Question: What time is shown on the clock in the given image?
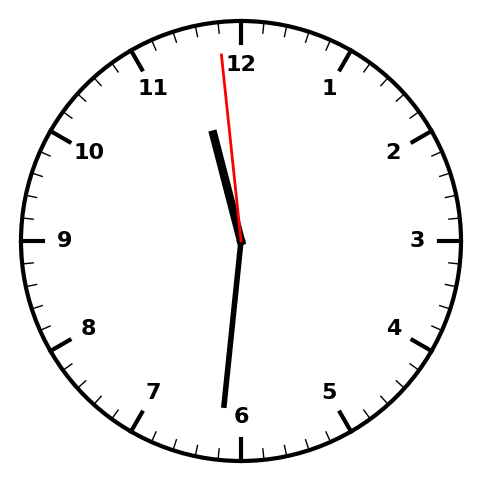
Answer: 11:30:59